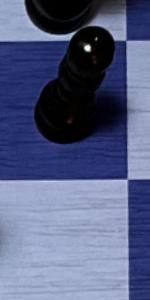
Label: Empty